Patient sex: M
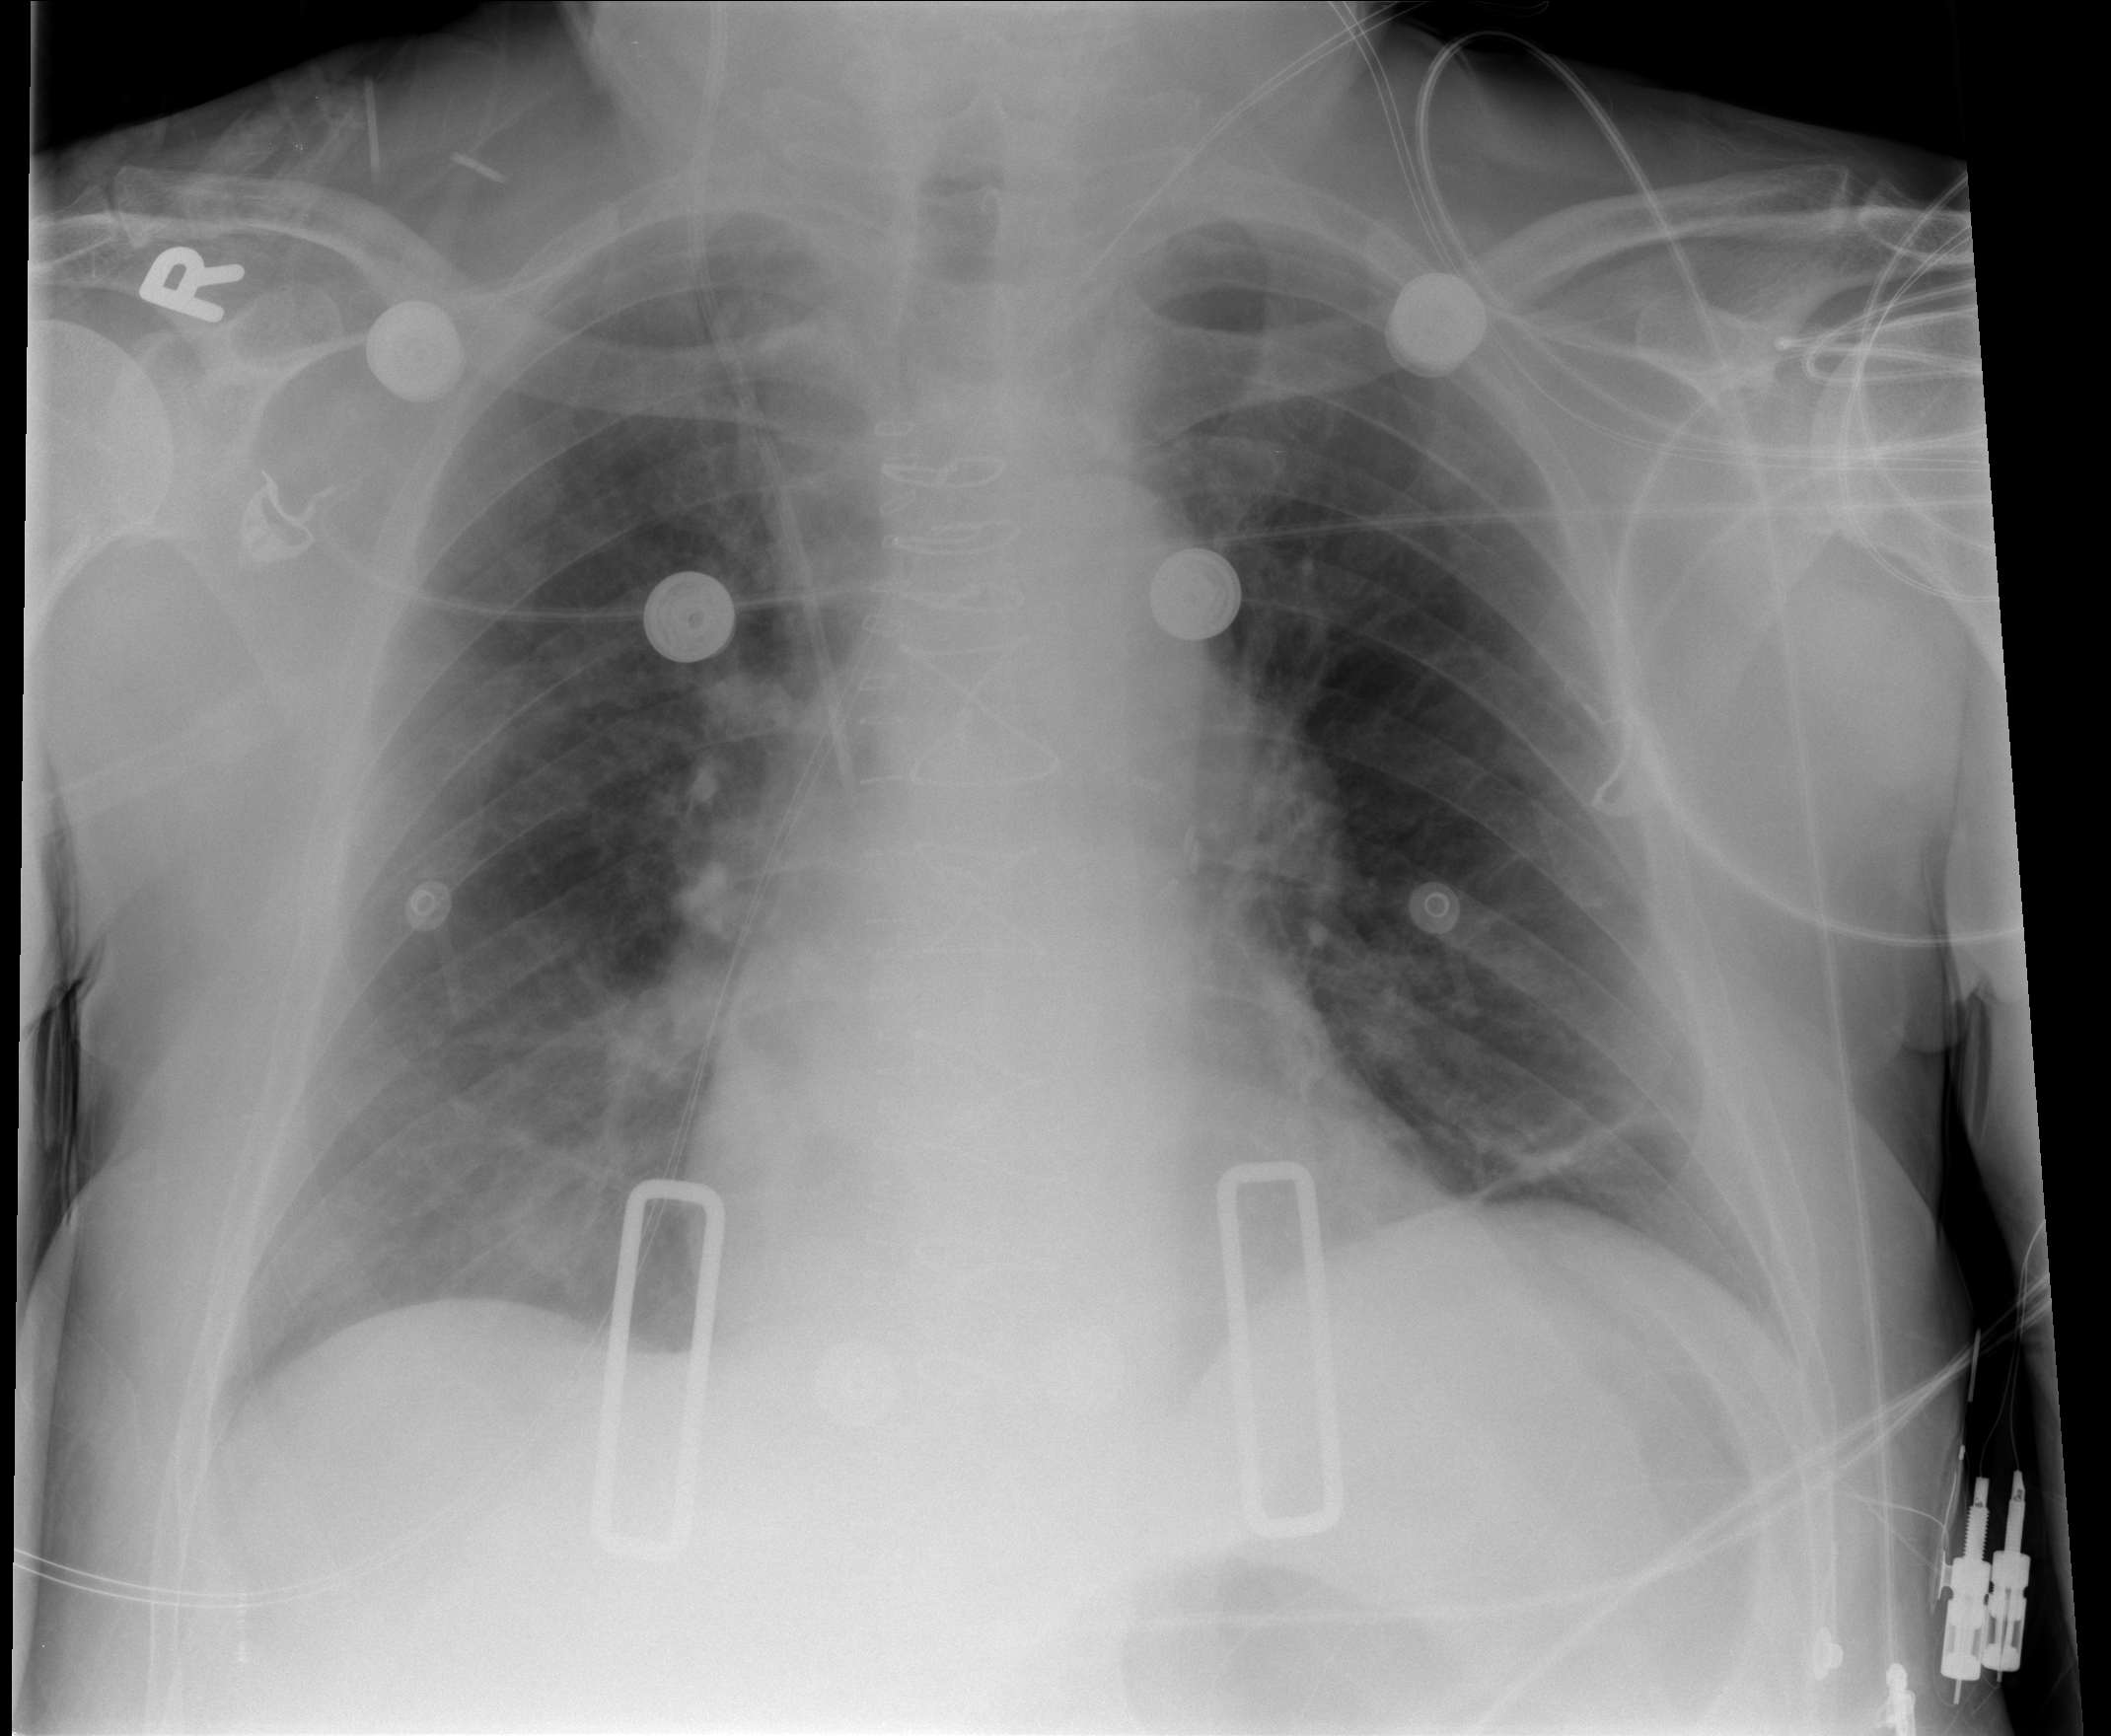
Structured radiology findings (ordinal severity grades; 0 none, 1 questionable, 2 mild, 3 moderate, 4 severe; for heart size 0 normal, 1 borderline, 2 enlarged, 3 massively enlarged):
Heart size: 0
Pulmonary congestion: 0
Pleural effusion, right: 0
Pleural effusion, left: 0
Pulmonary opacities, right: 0
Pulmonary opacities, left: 0
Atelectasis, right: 2
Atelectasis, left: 2